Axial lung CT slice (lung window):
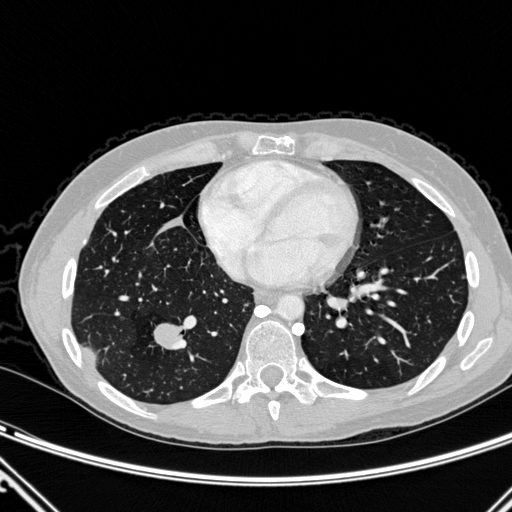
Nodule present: yes
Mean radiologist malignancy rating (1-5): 4.25